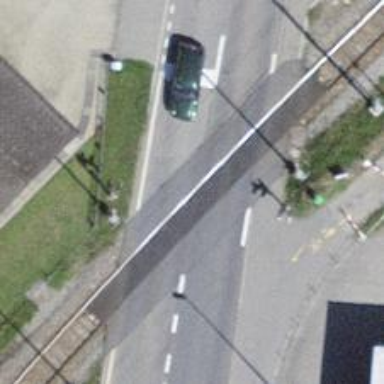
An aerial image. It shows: Primary highway.